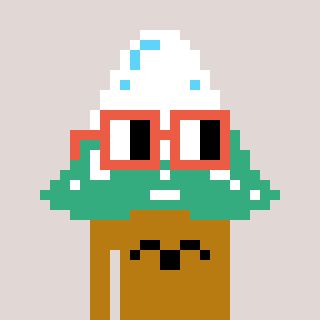
a pixel art character with square orange glasses, a snowy mountain-shaped head and a gold-colored body on a warm background